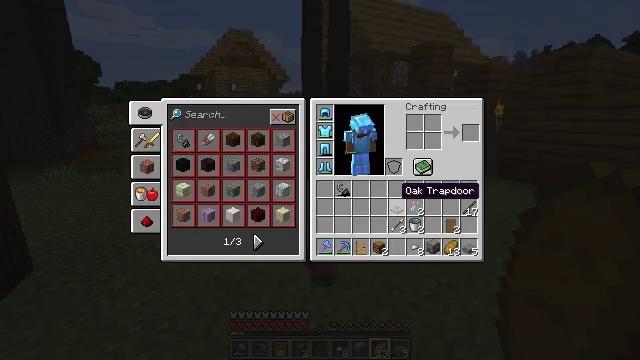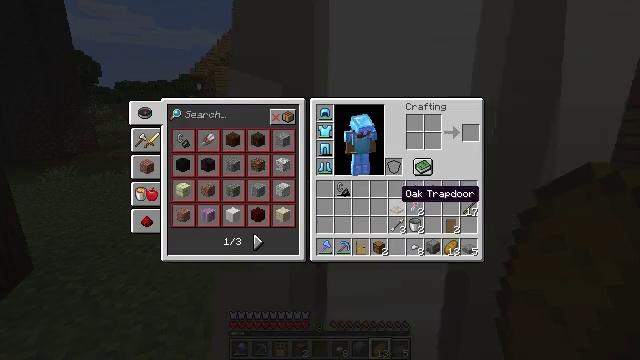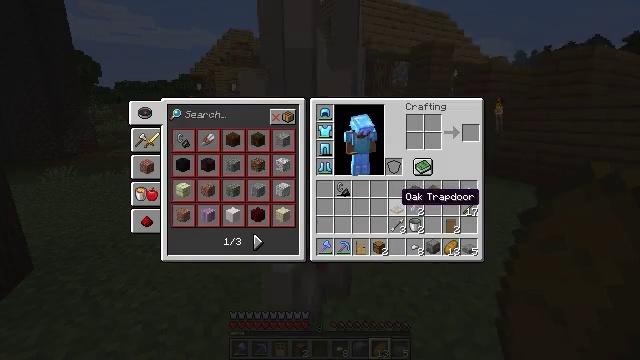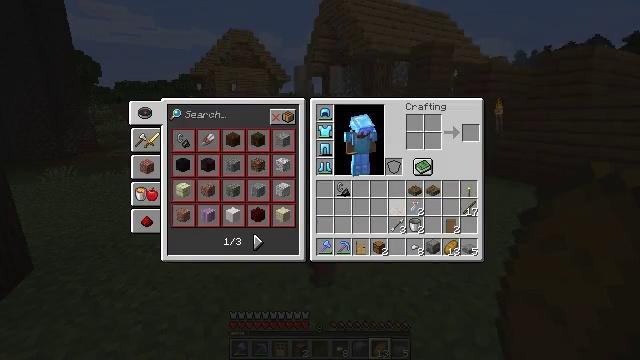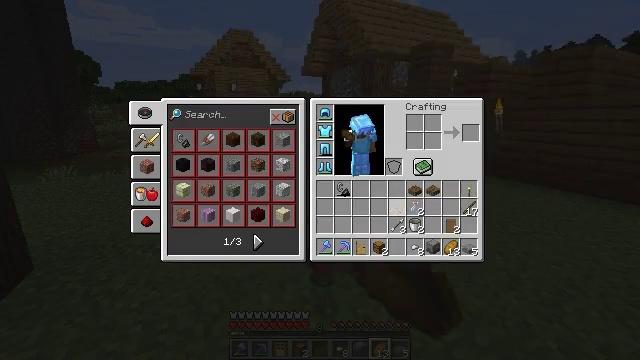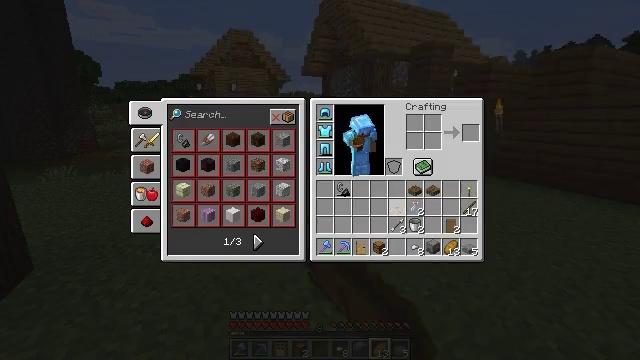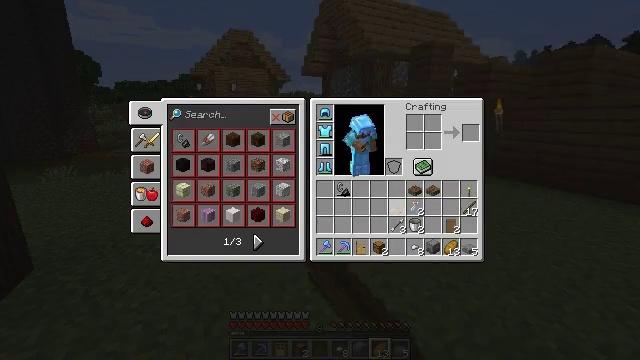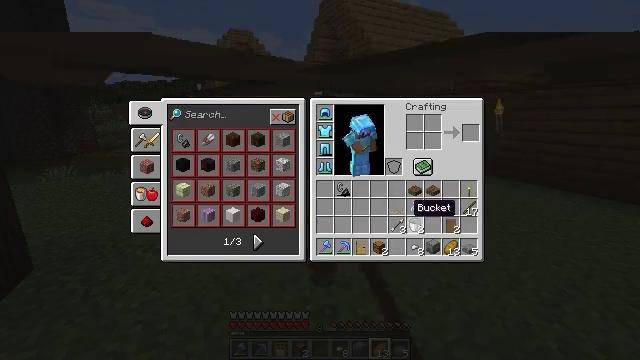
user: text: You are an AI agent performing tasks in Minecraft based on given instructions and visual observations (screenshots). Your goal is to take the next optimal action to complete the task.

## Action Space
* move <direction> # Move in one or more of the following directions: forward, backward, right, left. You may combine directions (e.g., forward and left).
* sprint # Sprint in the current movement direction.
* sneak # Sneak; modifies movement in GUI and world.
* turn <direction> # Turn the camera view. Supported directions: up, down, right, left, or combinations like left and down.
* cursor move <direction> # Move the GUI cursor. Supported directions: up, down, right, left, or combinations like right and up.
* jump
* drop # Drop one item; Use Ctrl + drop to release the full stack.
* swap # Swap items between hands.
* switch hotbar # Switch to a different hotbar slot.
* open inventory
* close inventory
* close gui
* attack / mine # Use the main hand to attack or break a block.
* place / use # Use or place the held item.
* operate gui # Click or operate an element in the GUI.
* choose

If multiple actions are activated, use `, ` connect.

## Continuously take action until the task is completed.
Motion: motion action
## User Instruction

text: Remove an oak trapdoor from the inventory.
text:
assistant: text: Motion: sprint, open gui
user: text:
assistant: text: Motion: sprint
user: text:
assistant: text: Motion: sprint, drop
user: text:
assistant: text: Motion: sprint, drop
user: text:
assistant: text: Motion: sprint
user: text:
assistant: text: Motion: sprint
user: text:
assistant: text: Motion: sprint
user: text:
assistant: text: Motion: sprint